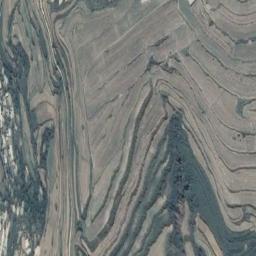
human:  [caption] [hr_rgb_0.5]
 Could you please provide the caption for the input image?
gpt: The bare and green terrace is next to some trees .

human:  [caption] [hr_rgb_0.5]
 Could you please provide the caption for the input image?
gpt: A large layer of brown and green mixed terraces .

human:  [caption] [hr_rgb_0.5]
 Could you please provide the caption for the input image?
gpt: Many green plants are on the terrace .

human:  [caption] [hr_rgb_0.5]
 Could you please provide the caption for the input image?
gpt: There is a straight path between the terraces .

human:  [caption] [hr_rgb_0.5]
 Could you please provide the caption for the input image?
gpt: There are many buildings and some green trees beside the terraces .